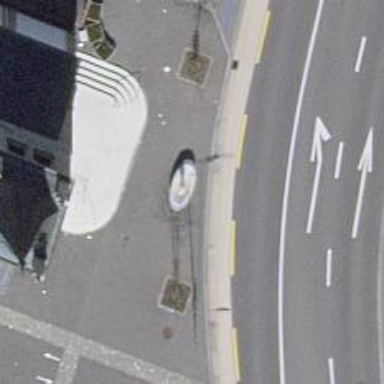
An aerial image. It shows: Fountain.